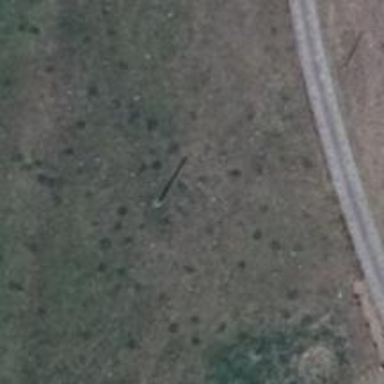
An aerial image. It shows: Power pole.